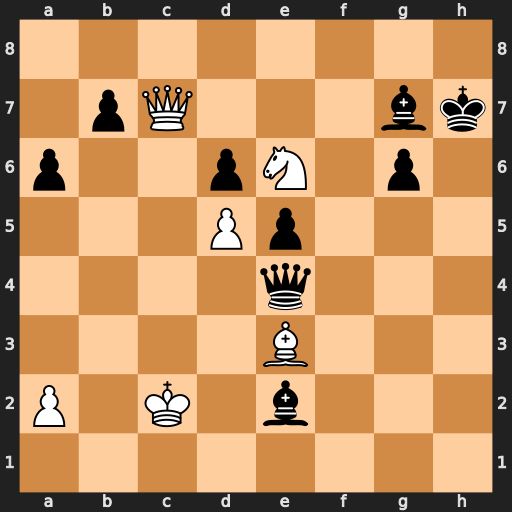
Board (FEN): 8/1pQ3bk/p2pN1p1/3Pp3/4q3/4B3/P1K1b3/8
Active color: w
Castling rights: -
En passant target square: -
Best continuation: Kb2 Qb4+ Ka1